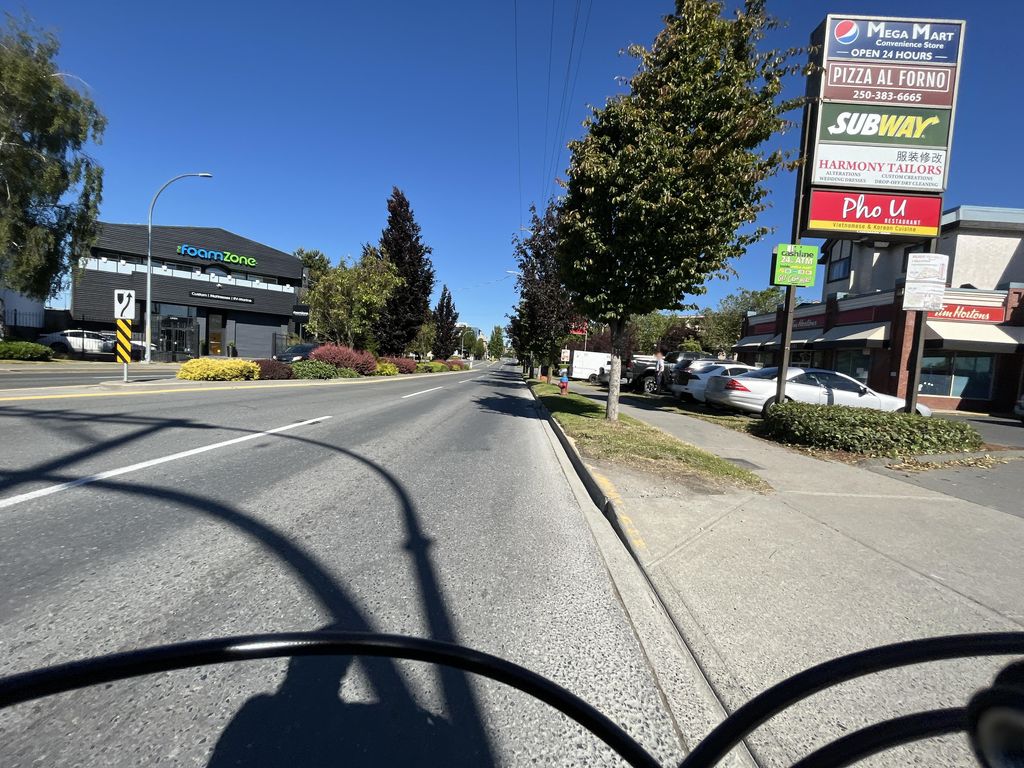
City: victoria